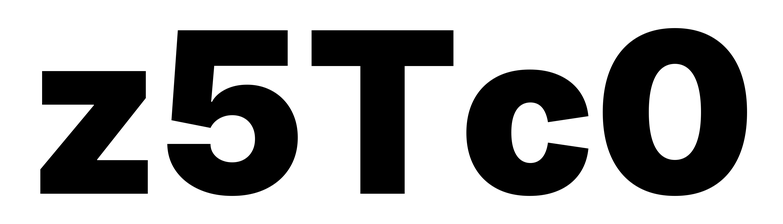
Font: Inter_Black